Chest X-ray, PA view. Patient: 58 years old, sex M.
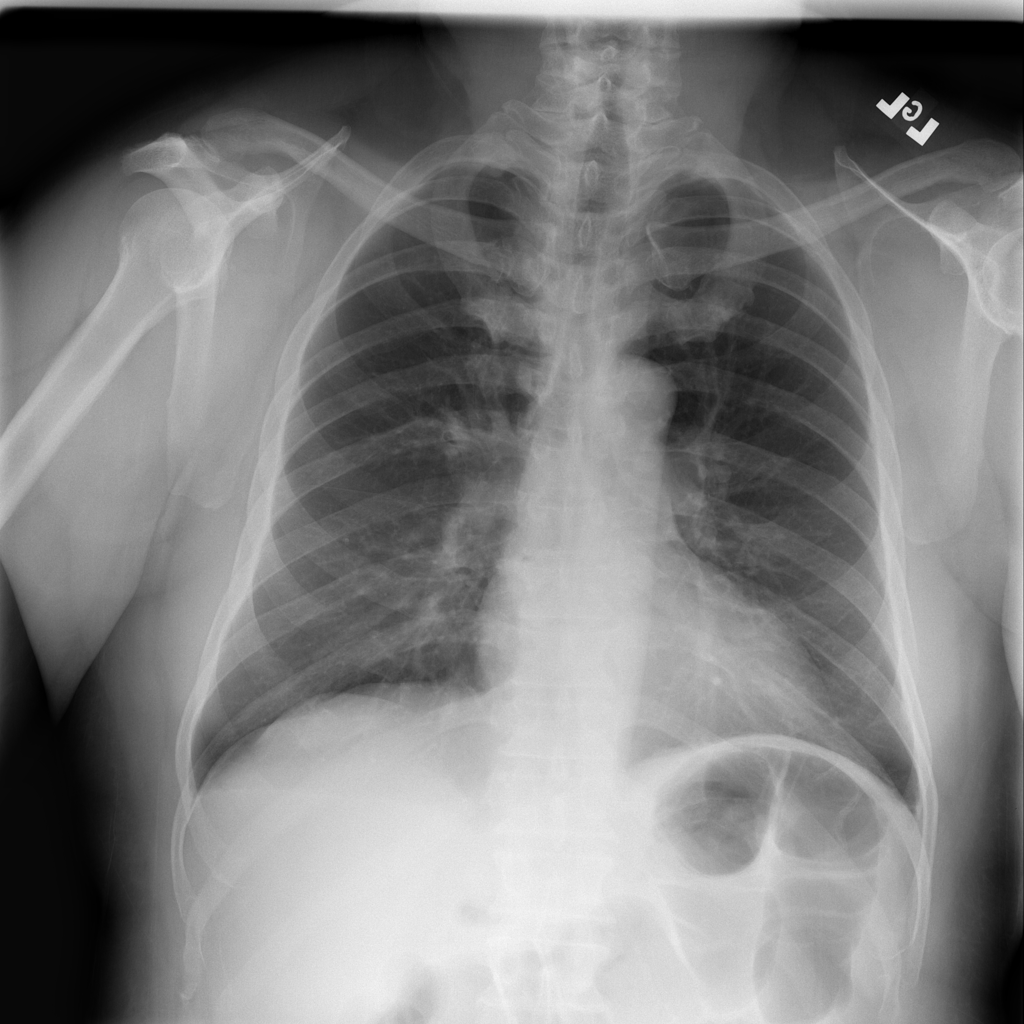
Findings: Effusion, Infiltration